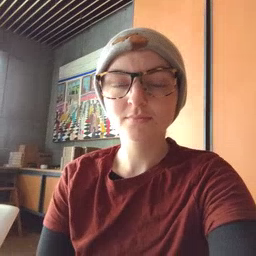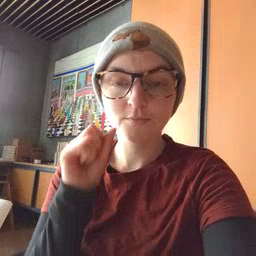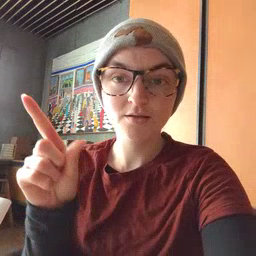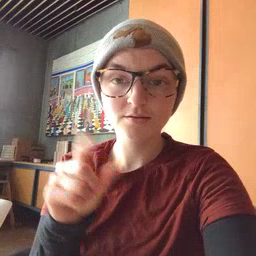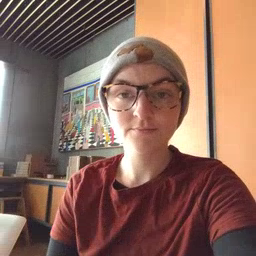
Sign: awake